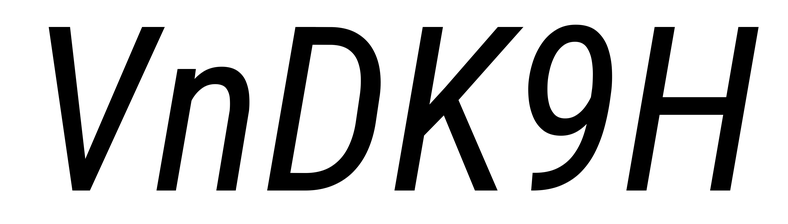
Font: Roboto-Italic_Condensed_Italic